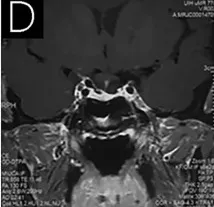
Follow-up MRI 3 months.
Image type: radiology (mri)